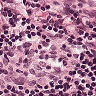
Metastatic tissue present: no